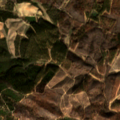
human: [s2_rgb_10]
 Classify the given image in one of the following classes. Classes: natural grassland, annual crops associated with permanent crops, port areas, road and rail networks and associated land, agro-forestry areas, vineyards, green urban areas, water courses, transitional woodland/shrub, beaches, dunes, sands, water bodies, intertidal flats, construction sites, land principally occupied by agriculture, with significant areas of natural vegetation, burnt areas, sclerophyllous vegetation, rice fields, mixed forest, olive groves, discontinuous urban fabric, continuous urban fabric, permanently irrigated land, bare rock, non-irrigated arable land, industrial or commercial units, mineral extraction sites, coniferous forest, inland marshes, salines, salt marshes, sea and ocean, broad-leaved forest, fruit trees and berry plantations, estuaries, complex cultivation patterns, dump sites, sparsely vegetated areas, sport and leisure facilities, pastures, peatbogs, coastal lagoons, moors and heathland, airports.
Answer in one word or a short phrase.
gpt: transitional woodland/shrub